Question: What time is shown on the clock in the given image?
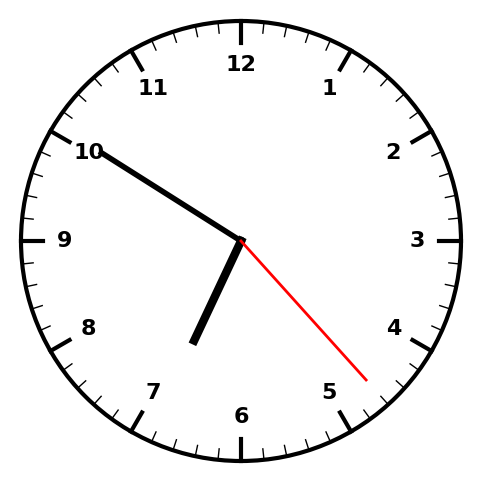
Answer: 06:50:23